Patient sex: M
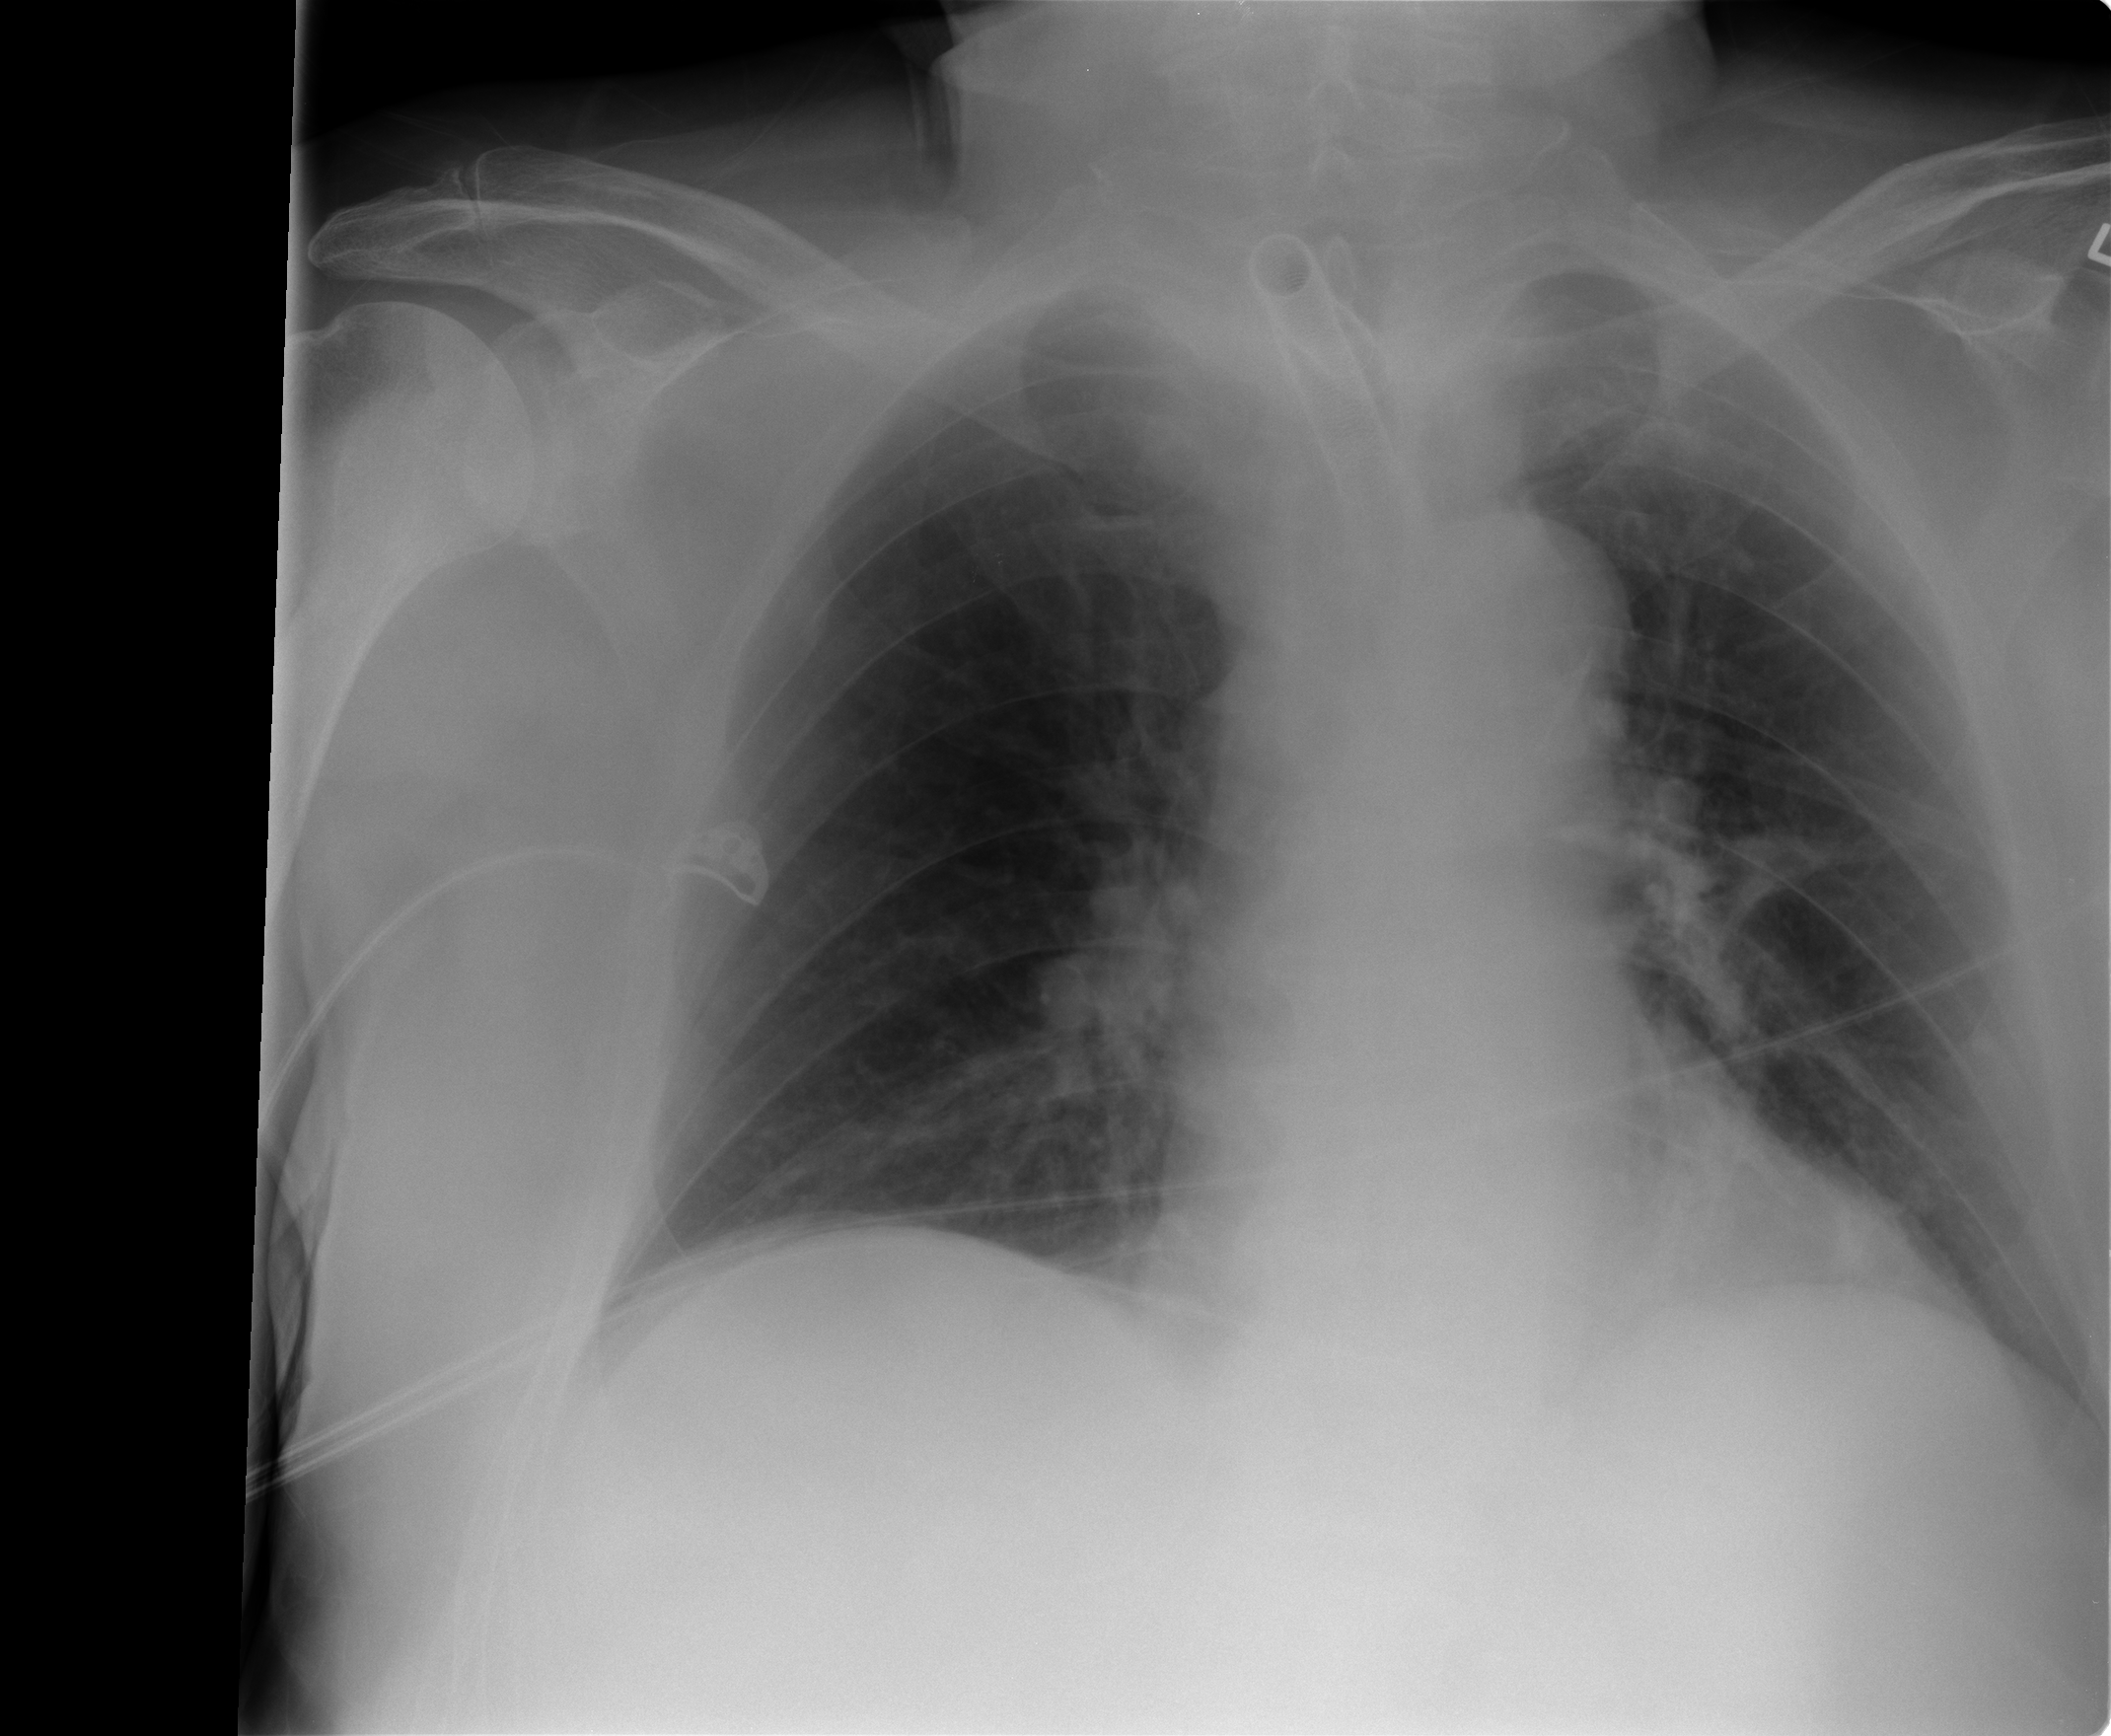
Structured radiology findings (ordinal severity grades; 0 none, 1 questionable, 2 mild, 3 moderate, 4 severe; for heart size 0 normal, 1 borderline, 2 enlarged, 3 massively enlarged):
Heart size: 1
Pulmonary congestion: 0
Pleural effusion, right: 0
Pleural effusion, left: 1
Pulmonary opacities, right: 0
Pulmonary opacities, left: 1
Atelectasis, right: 2
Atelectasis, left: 2